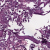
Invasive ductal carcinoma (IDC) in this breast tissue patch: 0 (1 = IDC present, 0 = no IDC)